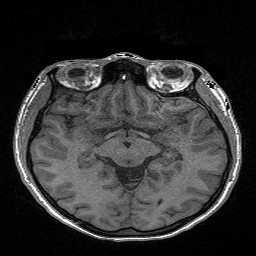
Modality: FLASH
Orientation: coronal
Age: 24
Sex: female